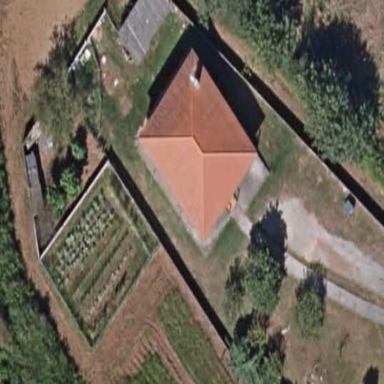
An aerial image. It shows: Simple house.